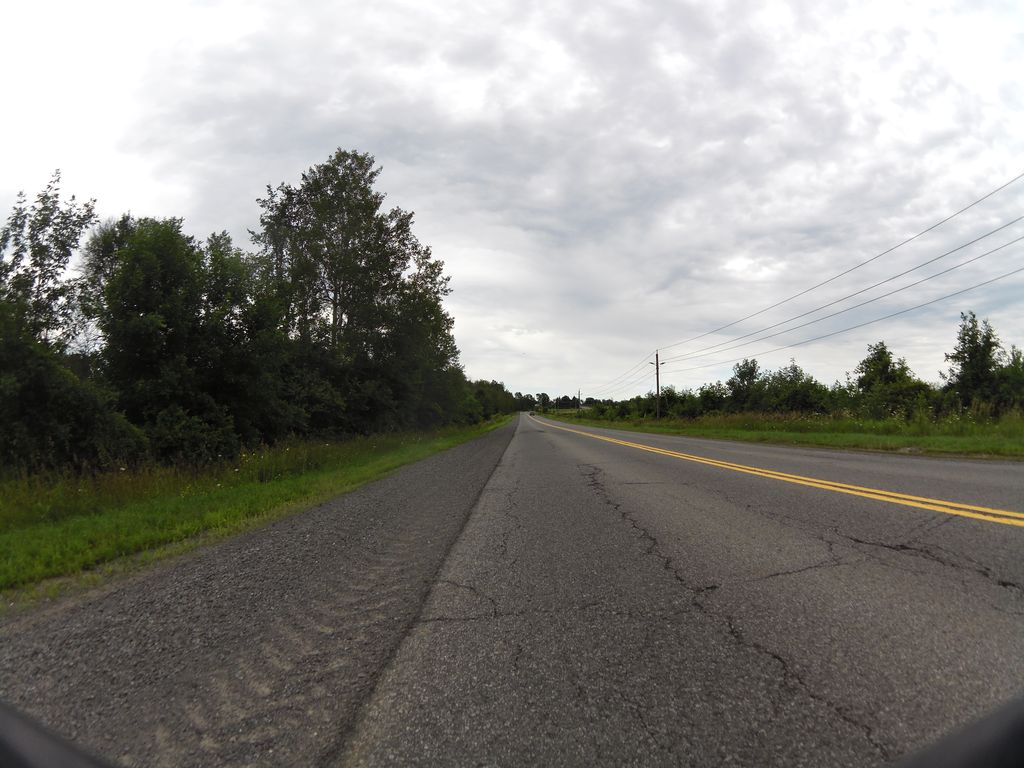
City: ottawa-gatineau